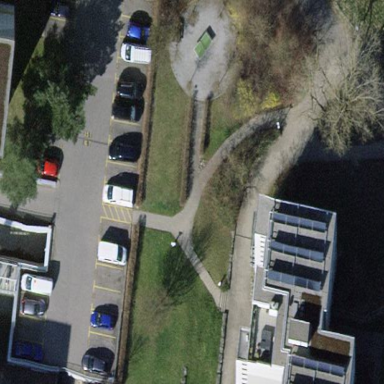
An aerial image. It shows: Parking area.